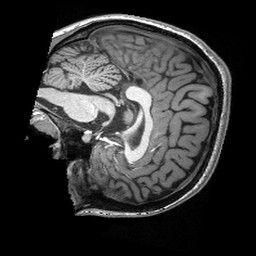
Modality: T1w
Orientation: sagittal
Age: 21
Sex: female